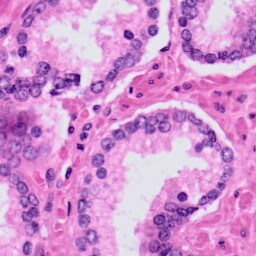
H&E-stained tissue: Prostate